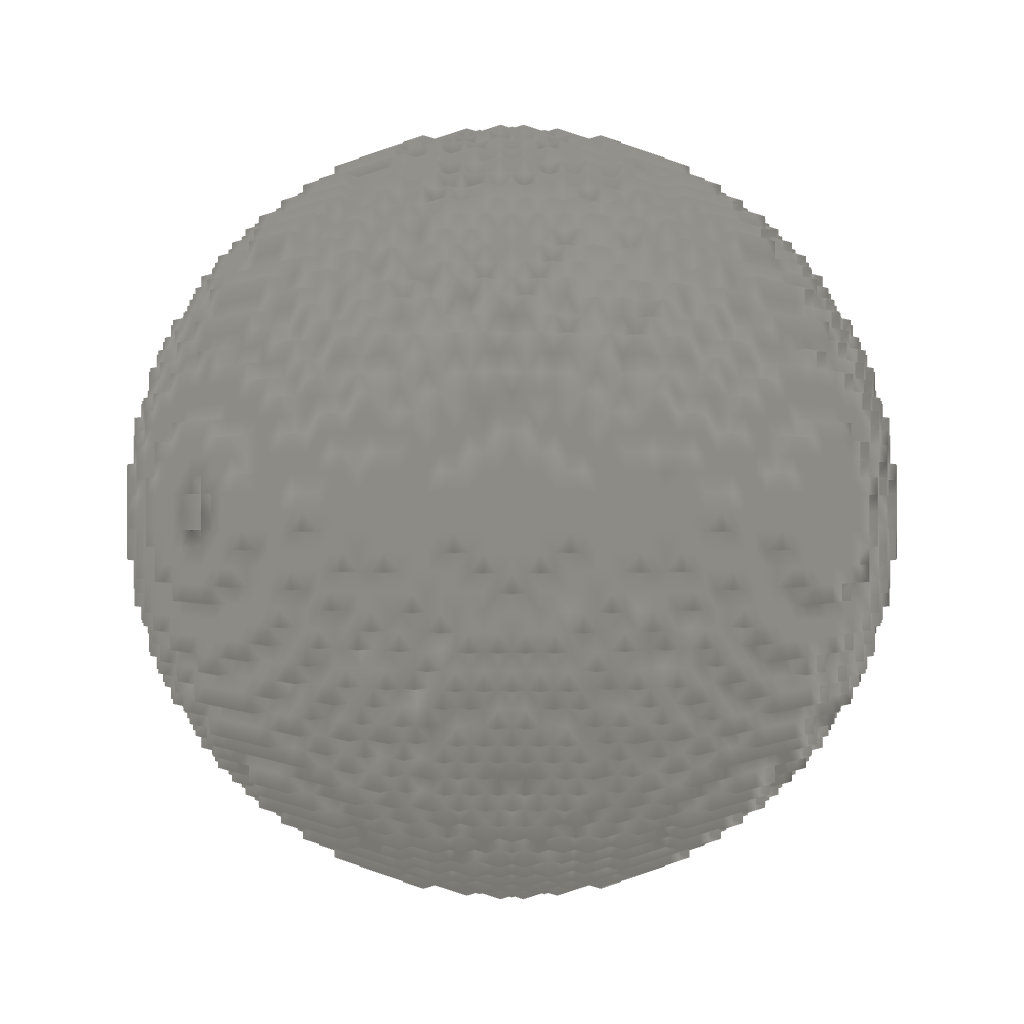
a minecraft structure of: Minecraft Biosphere